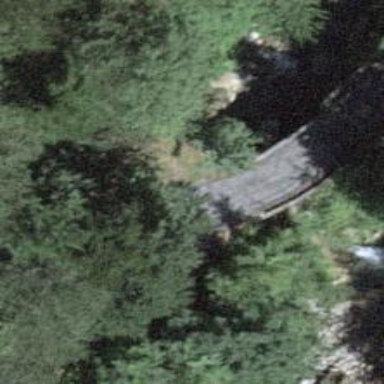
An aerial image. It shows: Track road going over bridge with grade1 tracktype.